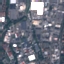
Land use / land cover class: Industrial